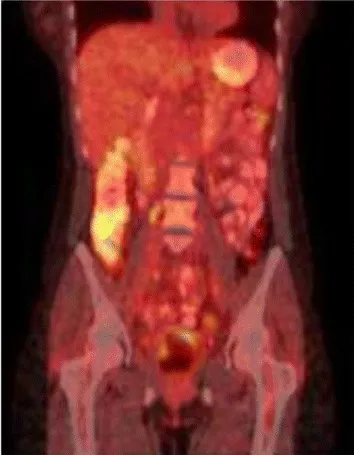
Complete resolution of all lesions after 6th dose of nivolumab.
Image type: radiology (pet)